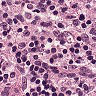
Metastatic tissue present: no